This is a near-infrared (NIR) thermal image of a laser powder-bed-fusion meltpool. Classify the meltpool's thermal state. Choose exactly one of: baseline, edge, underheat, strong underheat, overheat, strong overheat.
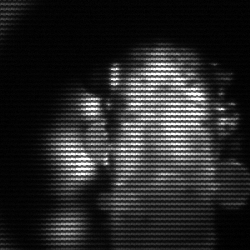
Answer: strong underheat